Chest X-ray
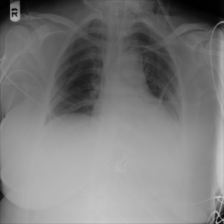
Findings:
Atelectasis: negative
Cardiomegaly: negative
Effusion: positive
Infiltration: negative
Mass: negative
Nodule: negative
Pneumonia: negative
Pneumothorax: negative
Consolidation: negative
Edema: negative
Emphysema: negative
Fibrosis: negative
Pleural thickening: negative
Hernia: negative